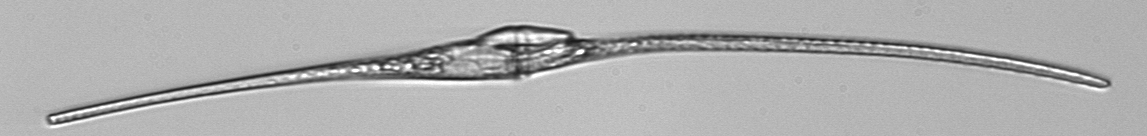
Label: Tripos_fusus